Question: I'm new to Maven, so excuse me if this is so elemental. I have searched about this problem, and everyone seems to solve it removing the tag from the pom.xml file.
I do not have that tag there:
'''
<project xmlns="http://maven.apache.org/POM/4.0.0" xmlns:xsi="http://www.w3.org/2001/XMLSchema-instance" xsi:schemaLocation="http://maven.apache.org/POM/4.0.0 http://maven.apache.org/xsd/maven-4.0.0.xsd">
<modelVersion>4.0.0</modelVersion>
<groupId>GraphApp</groupId>
<artifactId>GraphApp</artifactId>
<version>1.0.0</version>
<name>MyApp</name>
<description>MyApp</description>
<build>
<sourceDirectory>src</sourceDirectory>
<testSourceDirectory>test</testSourceDirectory>
<plugins>
<plugin>
<artifactId>maven-compiler-plugin</artifactId>
<version>3.1</version>
<configuration>
<source>1.8</source>
<target>1.8</target>
</configuration>
</plugin>
</plugins>
</build>
</project>
'''
I have converted an existing project with Eclipse, so the problem may come from that.
Also, I have read that the default schema for Maven is storing the code at some default folders, while I'm using 'src/com/romanrdgz/core/myapp' and '/test/com/romanrdgz/test/core'. That could also be the origin of the problem.
I am seeing this error:
'''
Maven: package org.junit does not exist
'''
What do I need to change?
EDIT: Ok, I have included JUnit4 as dependency, and I have also changed my file folders to be like this:

Still, when I go to console and execute 'mvn test' or 'mvn compile', I get the following output:
'''
[INFO] Scanning for projects...
[INFO]
[INFO] ------------------------------------------------------------------------
[INFO] Building GraphApp 1.0.0
[INFO] ------------------------------------------------------------------------
[INFO]
[INFO] --- maven-resources-plugin:2.6:resources (default-resources) @ GraphApp -
--
[WARNING] Using platform encoding (Cp1252 actually) to copy filtered resources,
i.e. build is platform dependent!
[INFO] skip non existing resourceDirectory C:\Users\rrrp\workspace\GraphApp\src\
main\resources
[INFO]
[INFO] --- maven-compiler-plugin:3.1:compile (default-compile) @ GraphApp ---
[INFO] Nothing to compile - all classes are up to date
[INFO] ------------------------------------------------------------------------
[INFO] BUILD SUCCESS
[INFO] ------------------------------------------------------------------------
[INFO] Total time: 0.515 s
[INFO] Finished at: 2015-04-15T08:15:06+02:00
[INFO] Final Memory: 11M/309M
[INFO] ------------------------------------------------------------------------
'''
I tried erasing bin and target folders, but still the same. Looks like it does not find the classes nor the tests.
Any help?
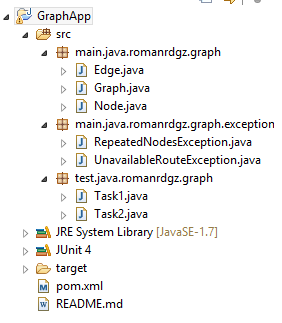
Answer: Add the junit dependency to the pom file in a dependencies section
'''
<project xmlns="http://maven.apache.org/POM/4.0.0" xmlns:xsi="http://www.w3.org/2001/XMLSchema-instance" xsi:schemaLocation="http://maven.apache.org/POM/4.0.0 http://maven.apache.org/xsd/maven-4.0.0.xsd">
.....
<dependencies>
<dependency>
<groupId>junit</groupId>
<artifactId>junit</artifactId>
<version>4.11</version>
</dependency>
</dependencies>
</project>
'''